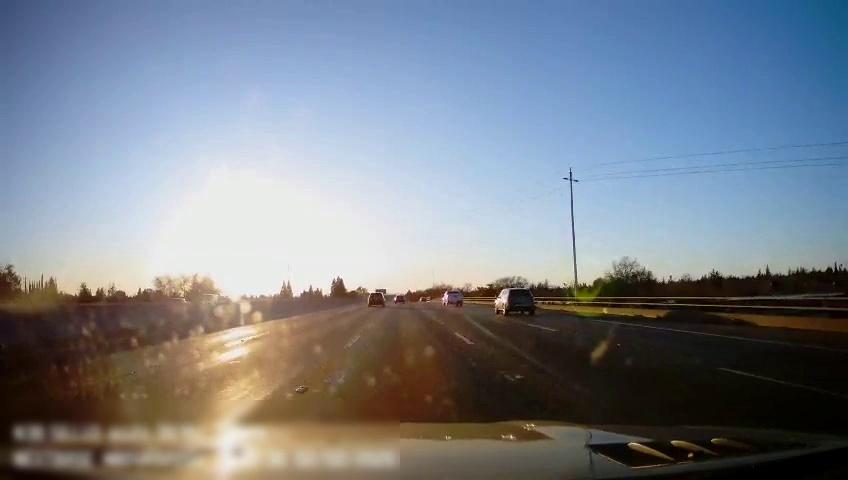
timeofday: Day
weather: Sunny
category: Drivable Space
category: Vehicles | Car
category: Vehicles | Truck
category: Vehicles | Truck
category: Vehicles | SUV
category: Vehicles | Car
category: Vehicles | SUV
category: Lanes | Alternate Lane
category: Lanes | Alternate Lane
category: Lanes | Current Lane
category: Lanes | Current Lane
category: Lanes | Alternate Lane
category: Lanes | Alternate Lane
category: Traffic | Signs